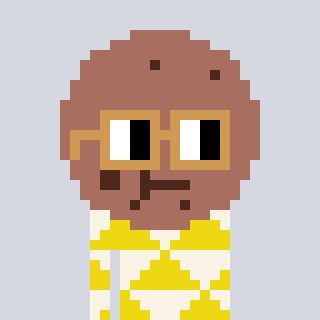
a pixel art character with square brown glasses, a cookie-shaped head and a yellow-colored body on a cool background